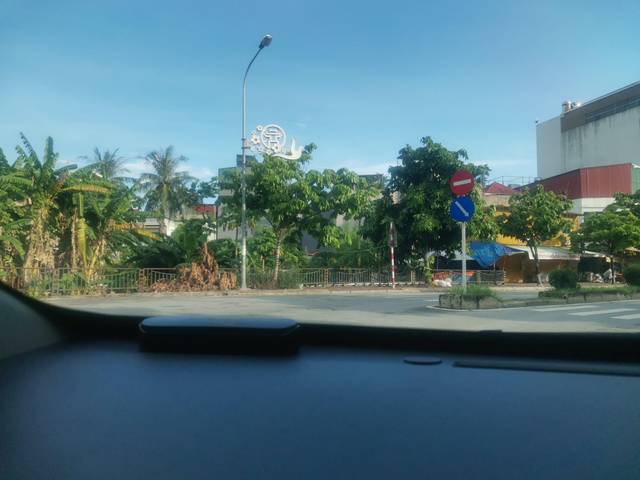
Region: Vietnam
Coordinates: 20.946, 105.849